Aerial crown-view tile of a tropical tree (Barro Colorado Island, Panama), acquired 20250217:
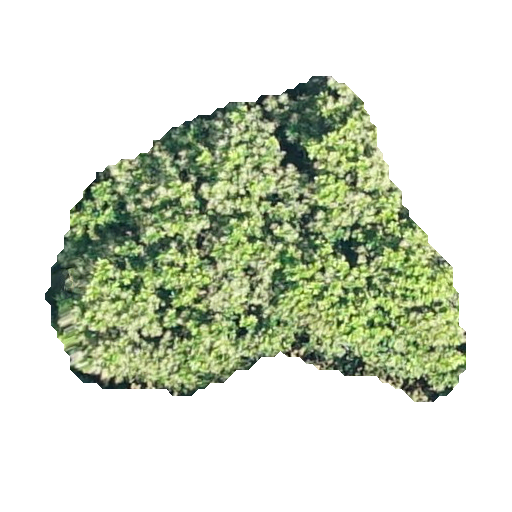
Species: Anacardium excelsum
GBIF accepted scientific name: Anacardium excelsum
Crown area: 137.556 m²